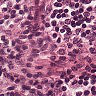
Metastatic tissue present: no